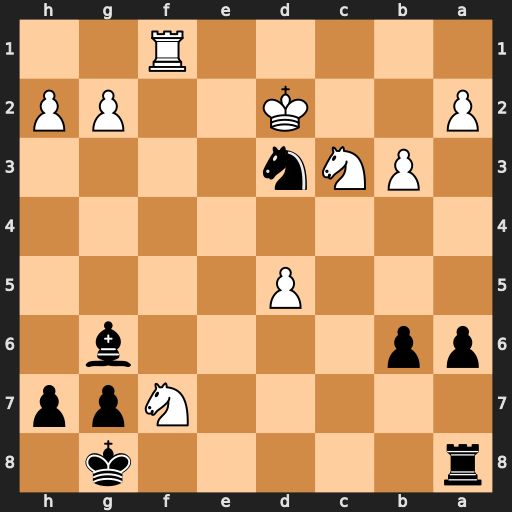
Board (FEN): r5k1/5Npp/pp4b1/3P4/8/1PNn4/P2K2PP/5R2
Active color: b
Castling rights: -
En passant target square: -
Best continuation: Rf8 Nh6+ gxh6 Rxf8+ Kxf8